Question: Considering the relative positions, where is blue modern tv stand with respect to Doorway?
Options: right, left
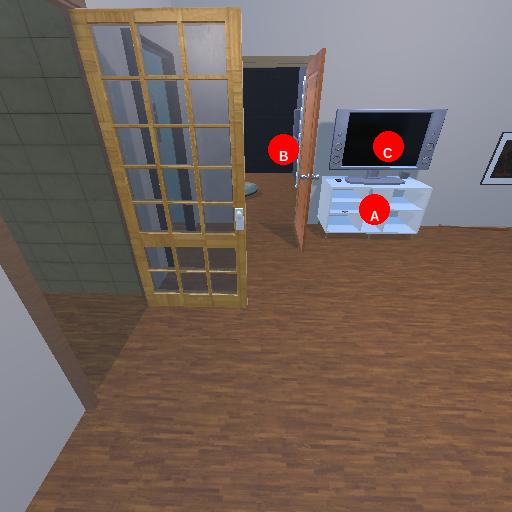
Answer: right